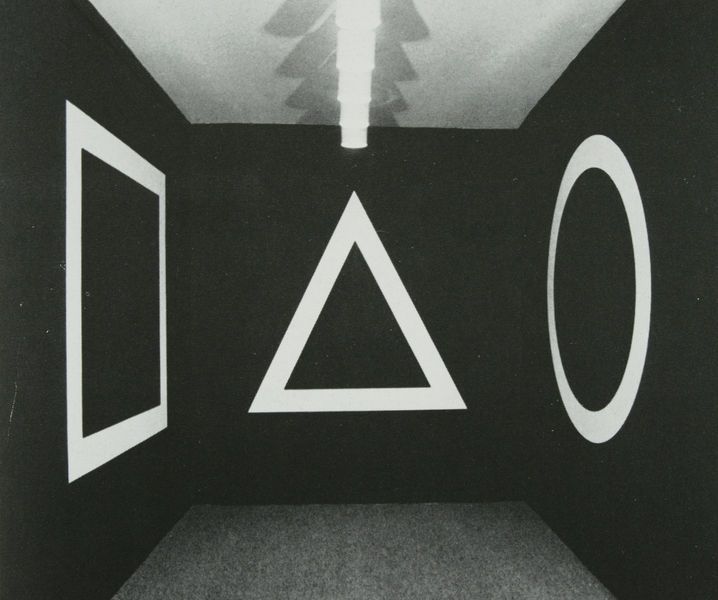
Titel: Installation Galleriet, Lund - On three walls, five-inch (12.5 cm) wide white outlines of a square, triangle and a circle
Künstler: Sol Lewitt
Schlagwörter: weiß, dreieck, licht, raum, schwarz, wand, boden, decke, kreis, umrandung, formen, ring, umriss, foto, wände, schwarz weiss, blanc, noir, würfel, bauhaus, geometrisch, geometrie, quadrat, viereck, carré, mur, cercle, formes, triangle, noir et blanc, salle, rond, fotograpfie, installation, surface, pièce, trois, tryptique, volume